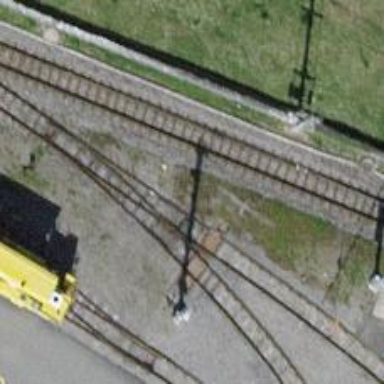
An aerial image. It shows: Narrow-gauge railway with single track running through yard. The railway is electrified with contact line.